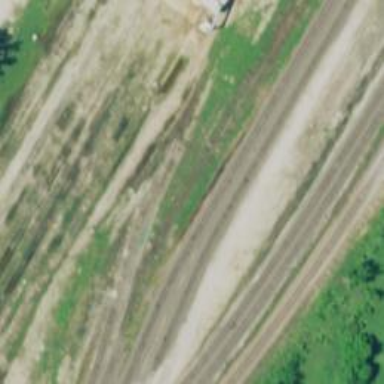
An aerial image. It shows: Railway spur service.